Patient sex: F
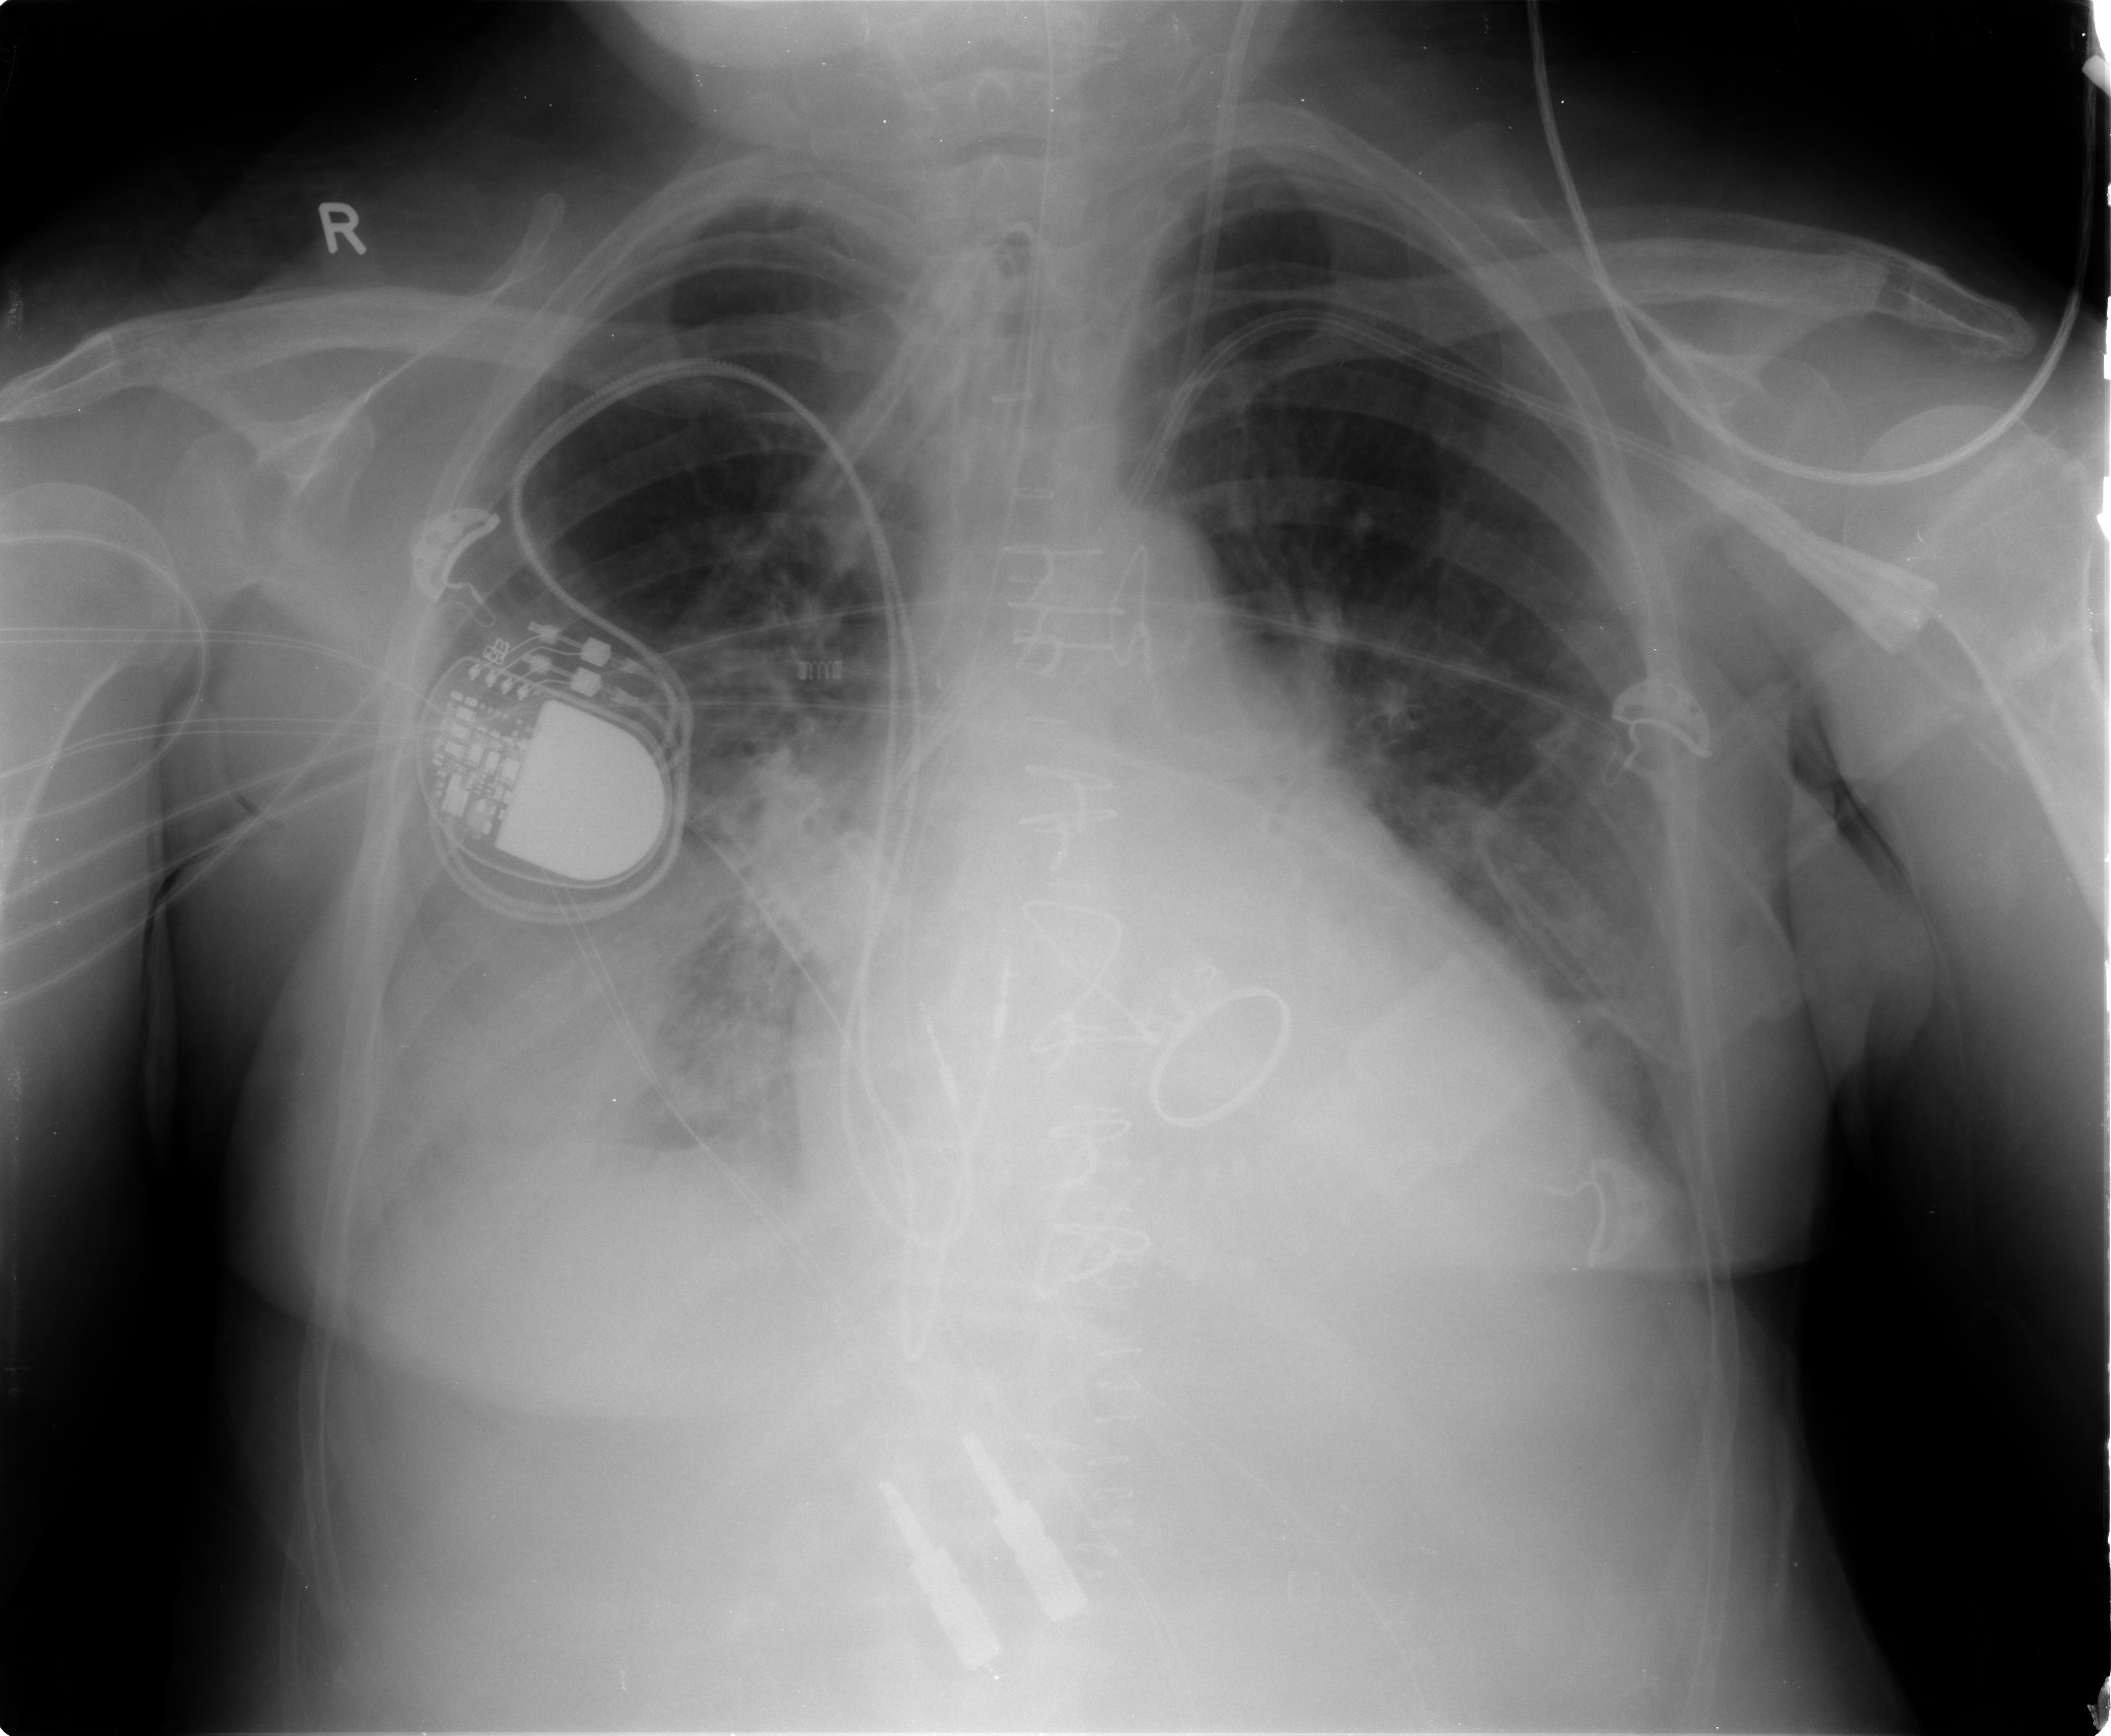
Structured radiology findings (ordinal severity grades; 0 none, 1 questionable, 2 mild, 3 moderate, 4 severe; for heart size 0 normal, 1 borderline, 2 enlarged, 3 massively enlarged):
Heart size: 2
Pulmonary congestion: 1
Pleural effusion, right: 2
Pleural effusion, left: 1
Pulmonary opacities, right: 3
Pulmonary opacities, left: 0
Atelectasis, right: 2
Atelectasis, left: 1